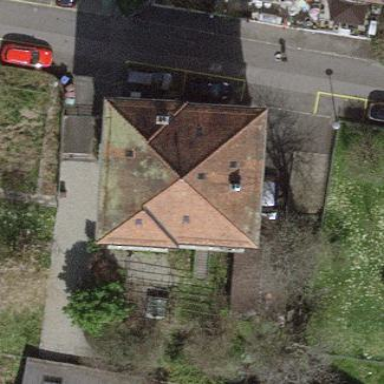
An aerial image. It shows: Pyramidal-shaped roof of apartment building.